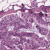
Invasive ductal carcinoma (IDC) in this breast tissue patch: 1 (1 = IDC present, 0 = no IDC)